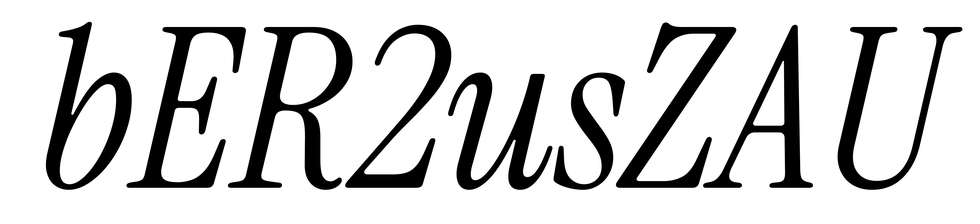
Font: InstrumentSerif-Italic